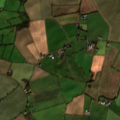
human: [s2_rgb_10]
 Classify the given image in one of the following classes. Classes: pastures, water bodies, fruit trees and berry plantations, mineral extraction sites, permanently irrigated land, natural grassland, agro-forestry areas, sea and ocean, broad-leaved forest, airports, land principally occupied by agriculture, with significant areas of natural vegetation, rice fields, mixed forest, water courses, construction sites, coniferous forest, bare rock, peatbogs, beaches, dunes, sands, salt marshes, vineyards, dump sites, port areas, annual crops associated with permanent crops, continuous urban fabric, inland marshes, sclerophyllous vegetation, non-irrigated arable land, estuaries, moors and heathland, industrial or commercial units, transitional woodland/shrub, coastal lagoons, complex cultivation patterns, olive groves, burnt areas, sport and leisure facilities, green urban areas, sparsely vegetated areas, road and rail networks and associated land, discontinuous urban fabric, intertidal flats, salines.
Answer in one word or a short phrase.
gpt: non-irrigated arable land, pastures